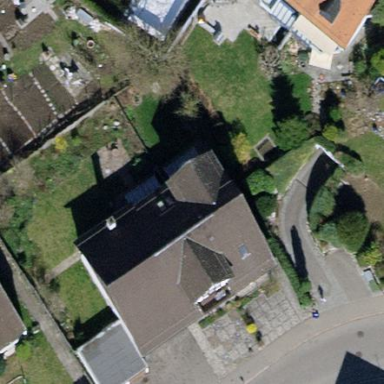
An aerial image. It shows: Detached building with pitched roof.